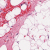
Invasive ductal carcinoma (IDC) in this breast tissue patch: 0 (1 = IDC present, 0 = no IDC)